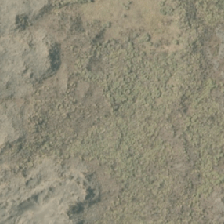
Land cover: low_producing_grassland